Question: In Eclipse UI, I got the following problem,

If you see left side, the classes are available. I am able to build using Maven and run it successfully. But this Eclipse error highlighting is really annoying.
I am using Eclipse Indigo SR2 and installed Spring Tool Suite. Please help me on fixing this issue. Thanks.
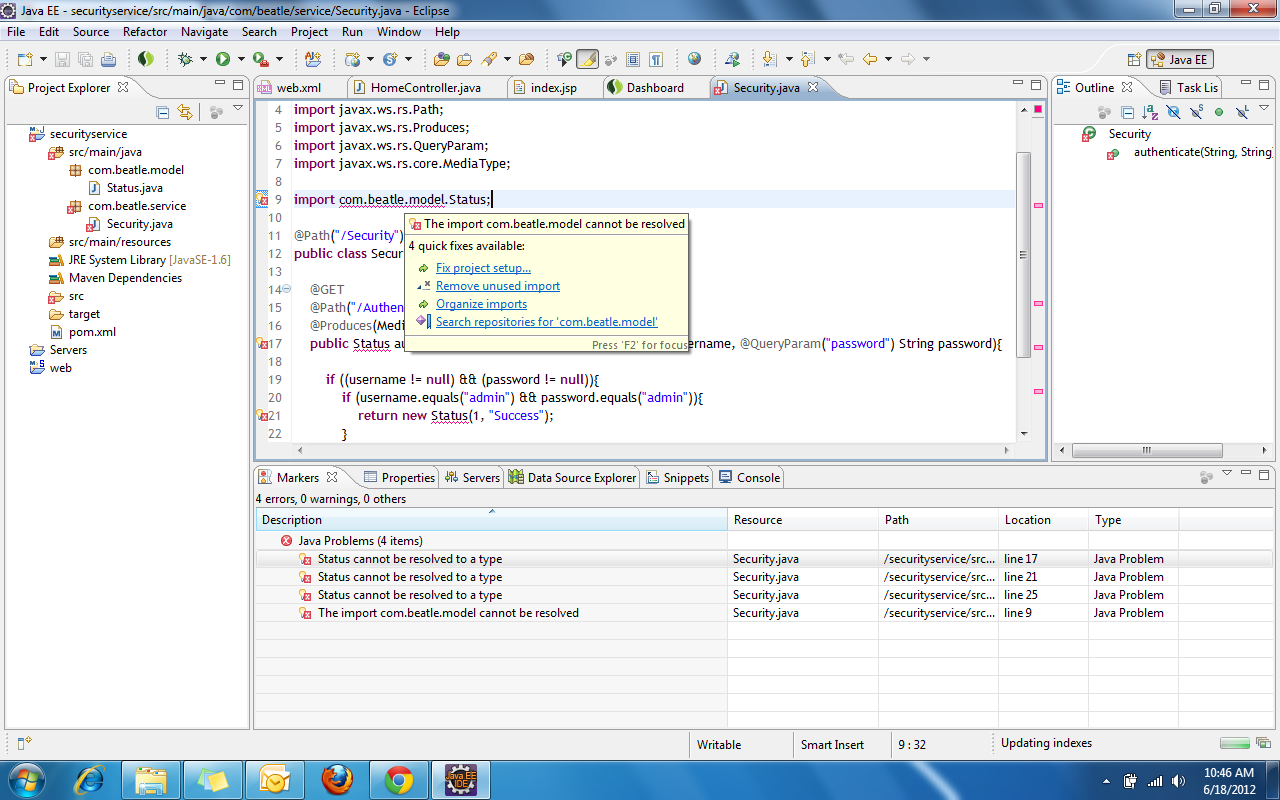
Answer: try importing com.beatle.model.* and see what happens